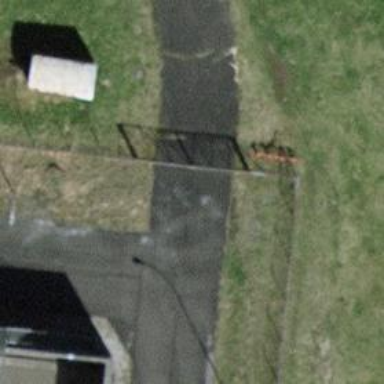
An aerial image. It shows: Gate.